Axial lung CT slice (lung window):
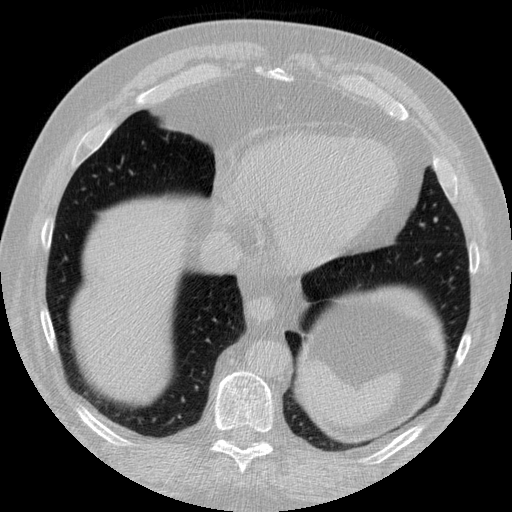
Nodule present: no